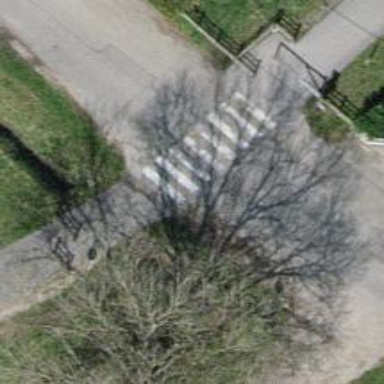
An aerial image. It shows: Crossing on the road.